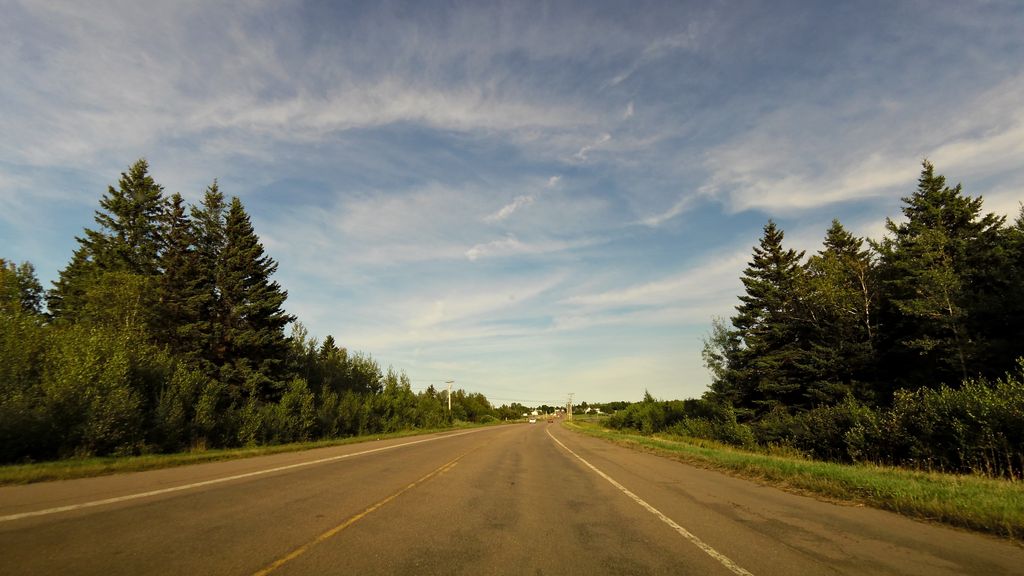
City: charlottetown